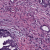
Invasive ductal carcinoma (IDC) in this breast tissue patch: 1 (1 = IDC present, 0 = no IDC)